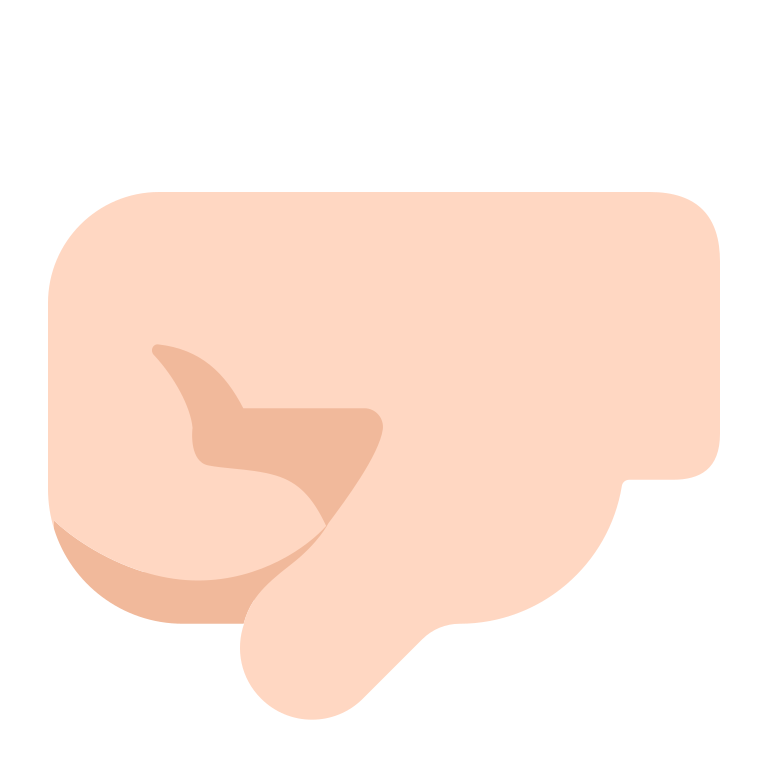
left facing fist flat light